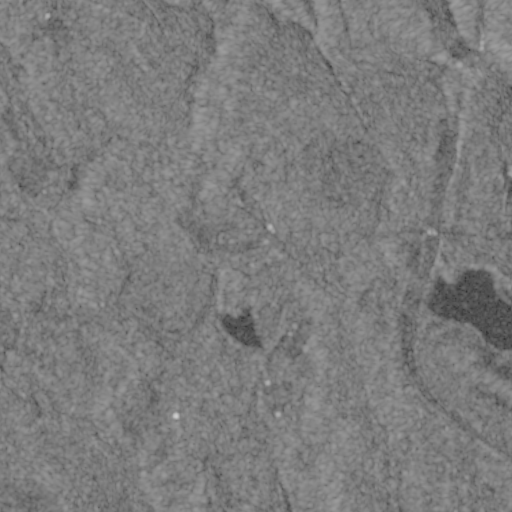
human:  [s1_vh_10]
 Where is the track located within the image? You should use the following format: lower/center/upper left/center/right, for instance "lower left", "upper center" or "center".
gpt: The track is located in the center right of the image.
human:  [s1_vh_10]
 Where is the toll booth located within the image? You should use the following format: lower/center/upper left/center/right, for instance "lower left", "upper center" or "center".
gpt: The toll booth is located in the center right of the image.
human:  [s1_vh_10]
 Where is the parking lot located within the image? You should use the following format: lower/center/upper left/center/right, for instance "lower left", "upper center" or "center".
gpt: There is no parking lot in the image.

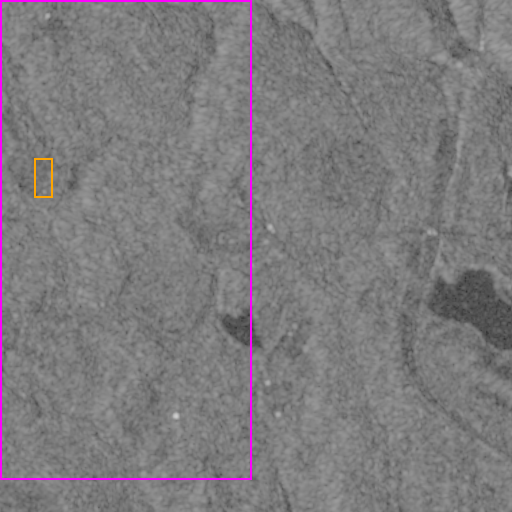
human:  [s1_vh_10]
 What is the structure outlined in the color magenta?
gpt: The structure outlined in magenta is a park.
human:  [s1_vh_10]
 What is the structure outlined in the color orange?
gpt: The structure outlined in orange is a parking lot.
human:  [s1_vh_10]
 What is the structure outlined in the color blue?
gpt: There is no blue outline.